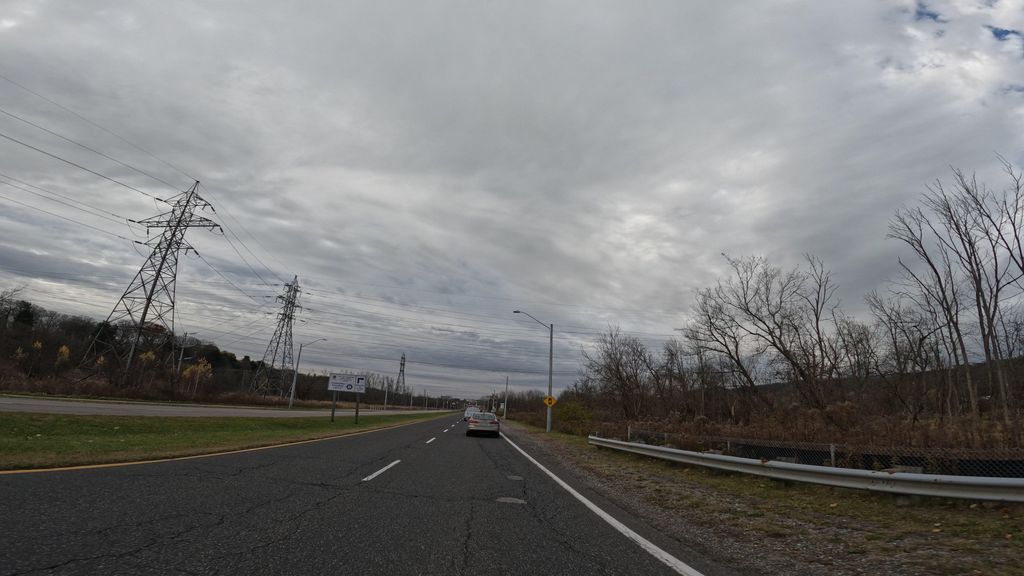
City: hamilton